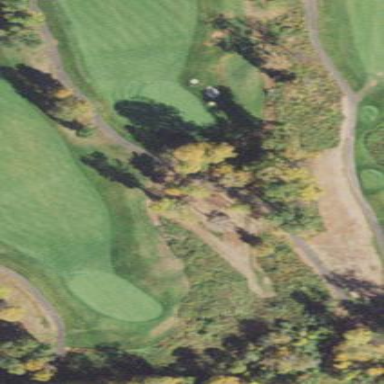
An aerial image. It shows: Rough area on grassy golf course.